Question: Specifically in wxHaskell, but in general, would like to be able to draw lines between items in two lists that are side by side to show that there is a relationship between the items. Something like the mockup below.

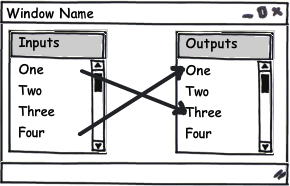
Answer: Perhaps there is something about your setup that I do not understand, but this seems perfectly straightforward.
Suppose you want to draw a line between input one and output three.
- You need four co-ordinates in the co-ordinate system of the window that is the parent of the two lists. Lets call them xi, yi, xo, yo- The xi and xo are constants- The yi and yo depend only on the height of one row in your lists and the index number of the items.- Now create a wxClientDC from the parent window- And draw your line in the DC.parentWindowDC.DrawLine(xi,yi,xo,yo);
I notice that you have shown the arrows on TOP of the list windows. The above will draw them behind. To draw them in the top, you will have to do a little bit of computational geometry, then you can calculate the points where the line (xi,yi,xo,yo) intersects the edges of the two list boxes. Then you draw three lines, using the same brush,
- - -